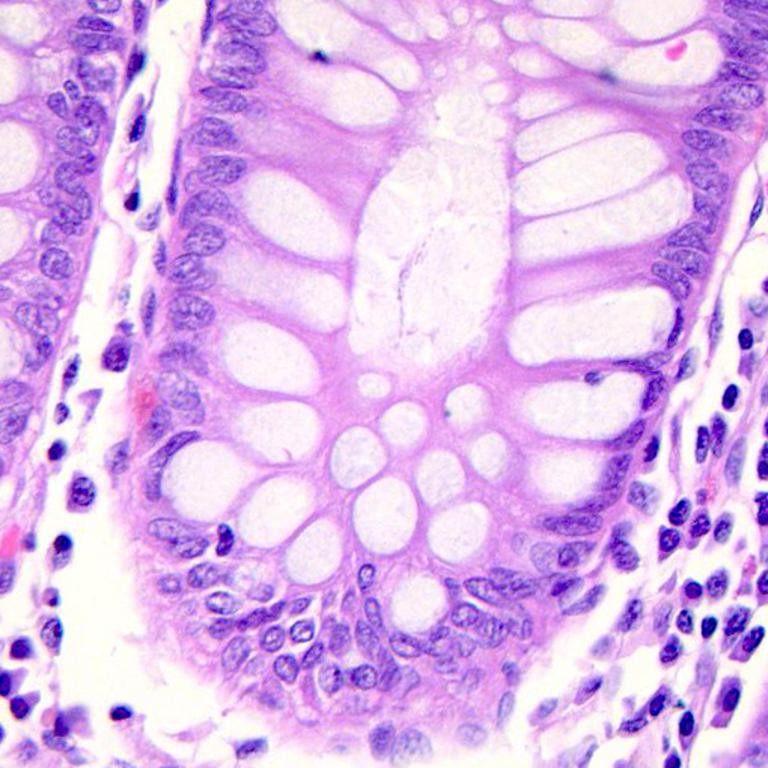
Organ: colon
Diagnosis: benign